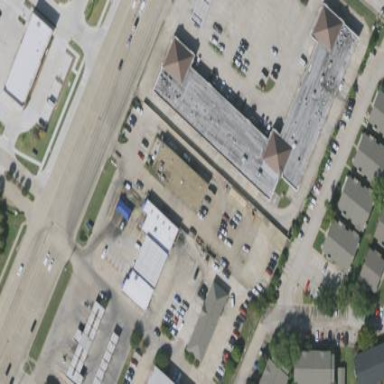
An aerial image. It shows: Retail area.